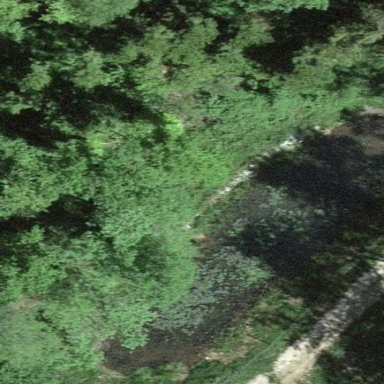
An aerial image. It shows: Pond with natural water.